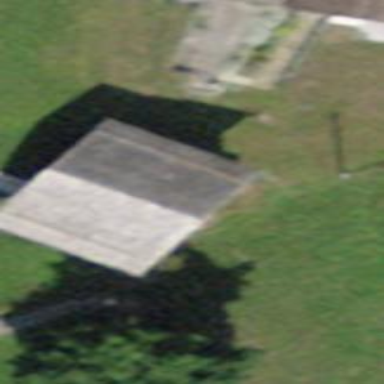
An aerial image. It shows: Rural barn.